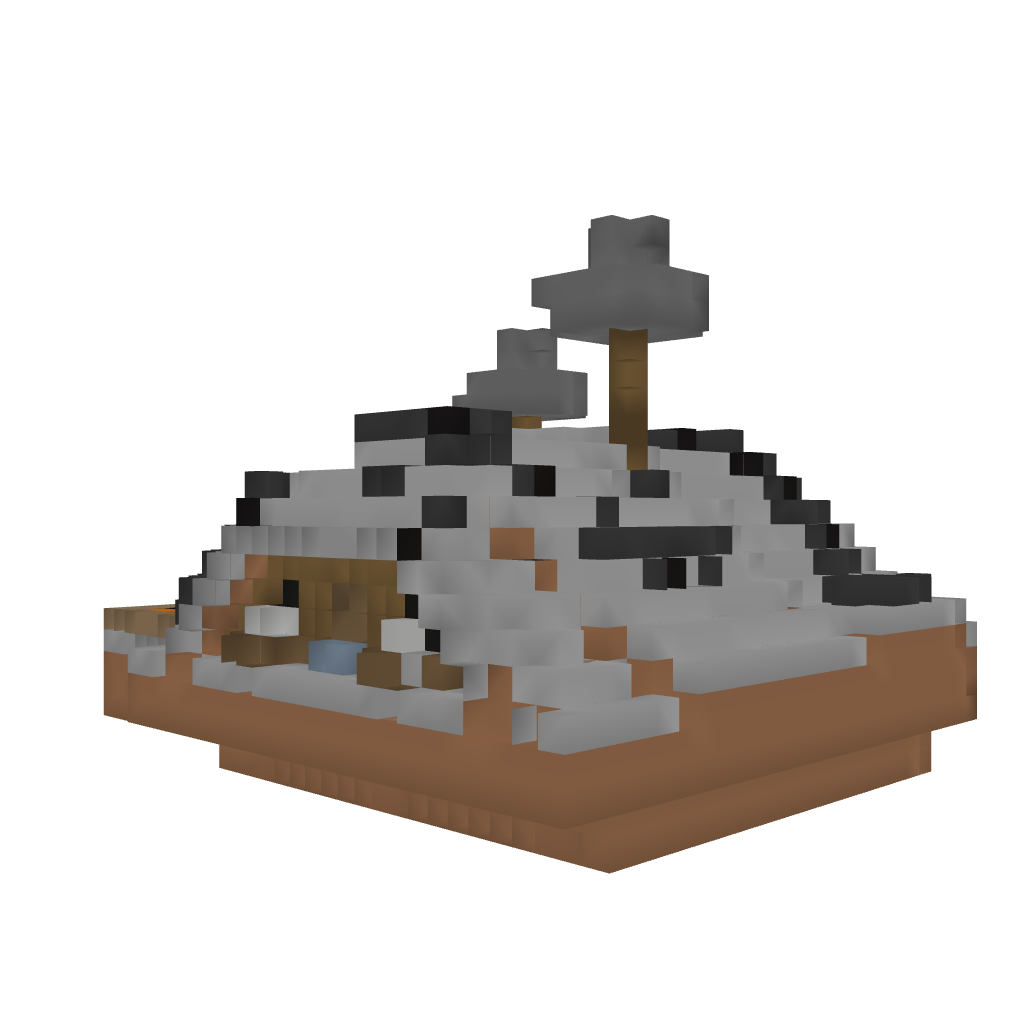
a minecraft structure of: Hobbit House w/ secret room